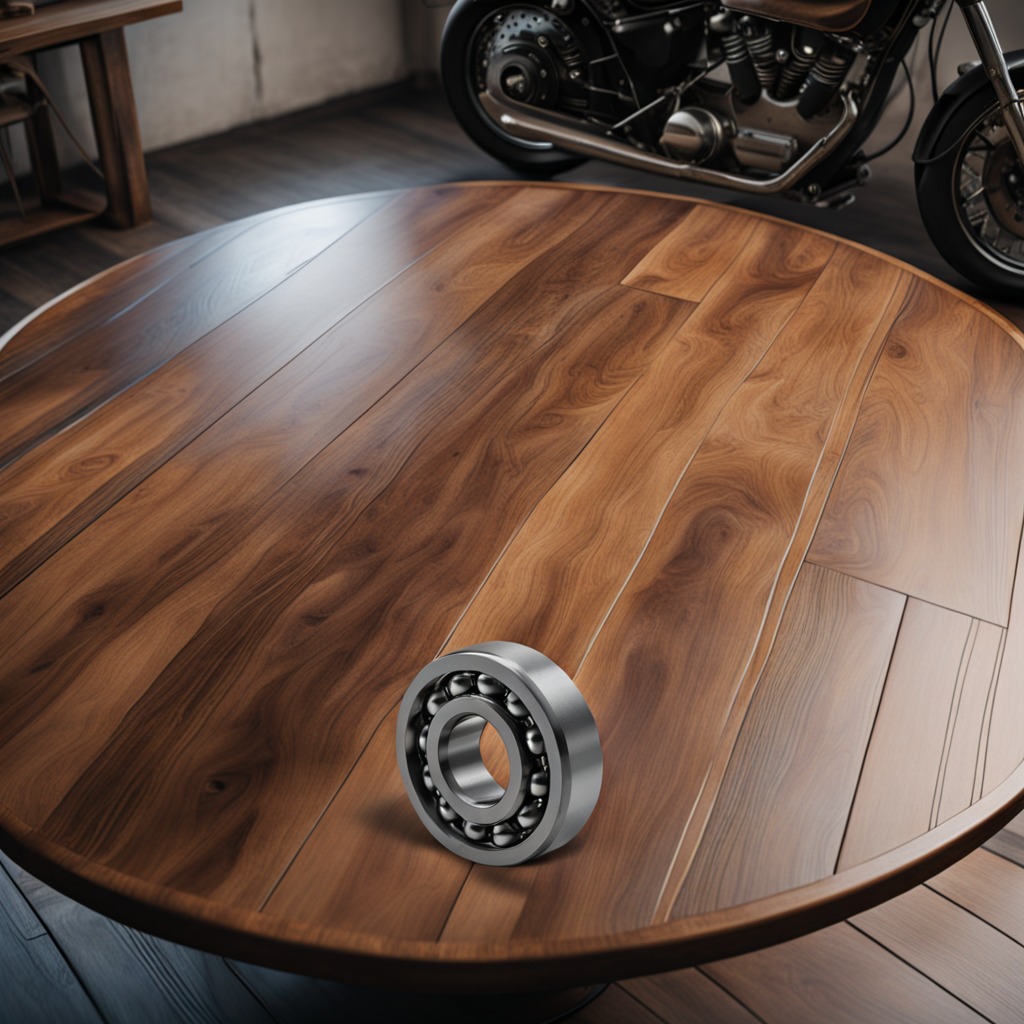
A metal ball bearing is lying on the oil-spilled wooden table in a vintage motorcycle garage.